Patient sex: M
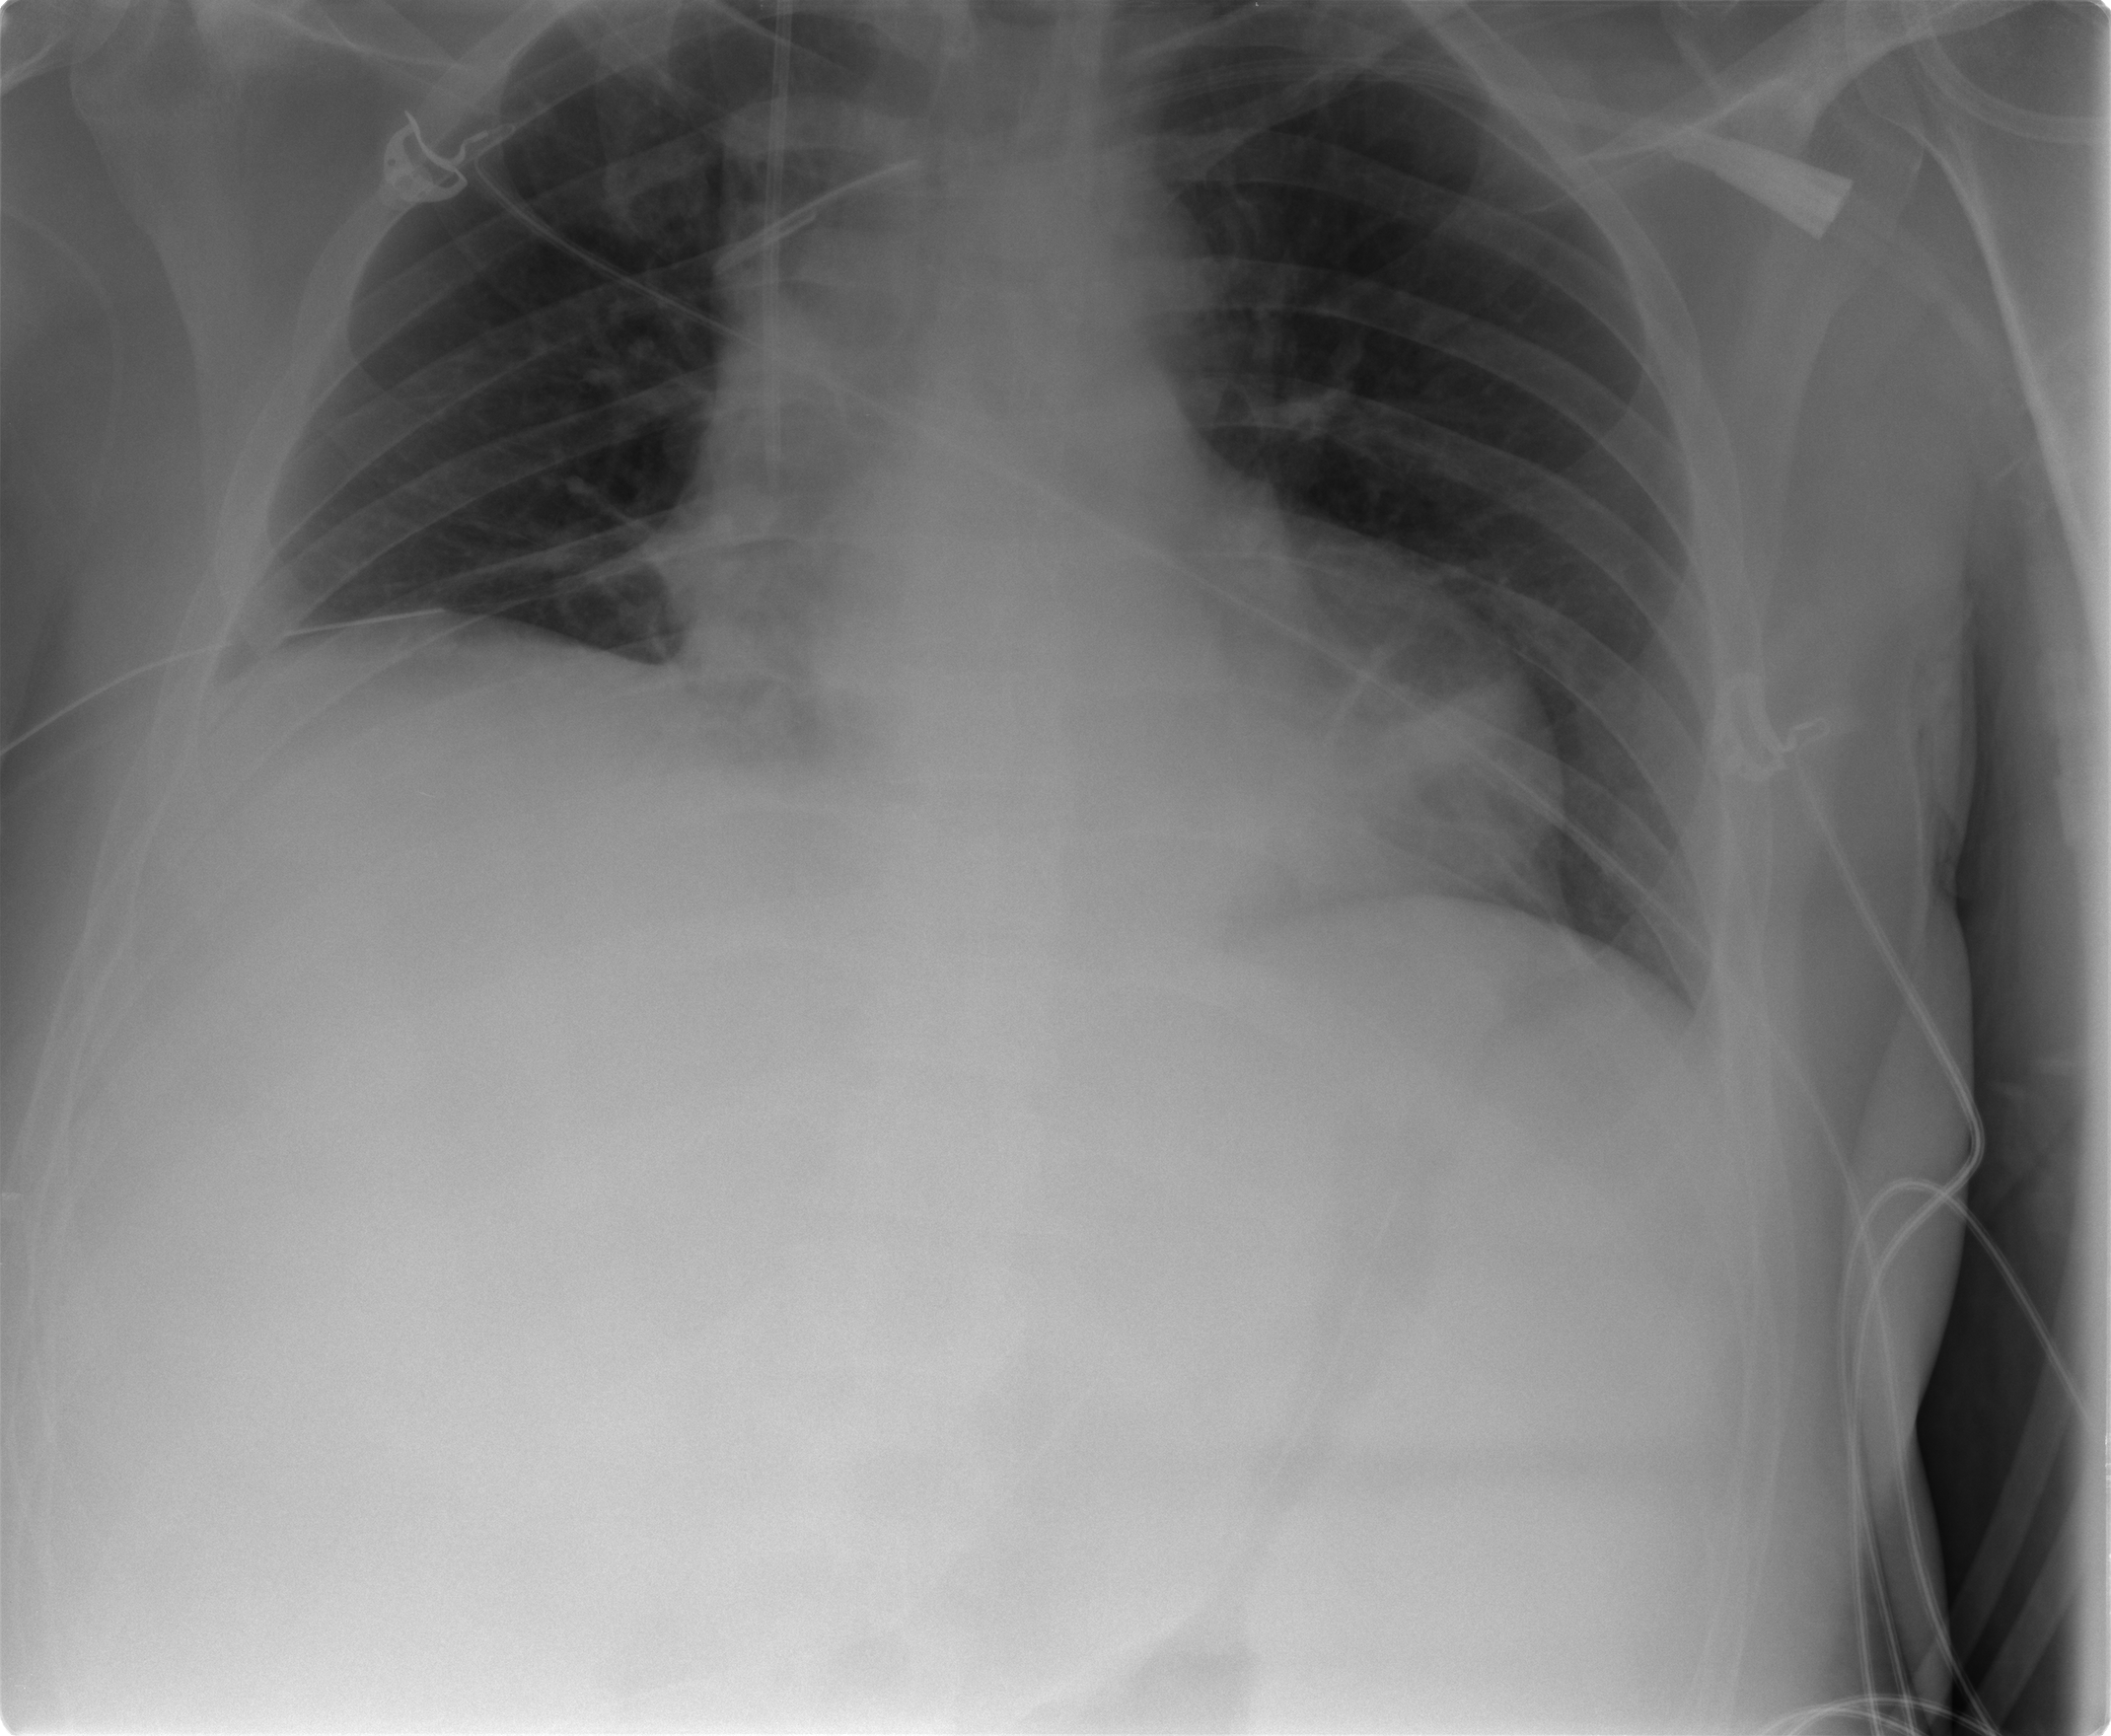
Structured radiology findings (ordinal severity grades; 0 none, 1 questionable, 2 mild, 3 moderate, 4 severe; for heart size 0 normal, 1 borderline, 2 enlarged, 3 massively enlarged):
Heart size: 2
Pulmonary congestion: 0
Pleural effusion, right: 1
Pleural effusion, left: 0
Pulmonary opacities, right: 0
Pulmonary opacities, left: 0
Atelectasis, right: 2
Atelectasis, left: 1